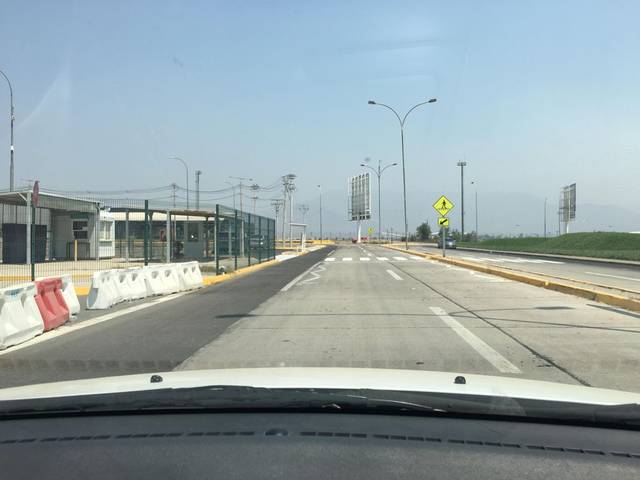
Region: Chile
Coordinates: -33.408, -70.793